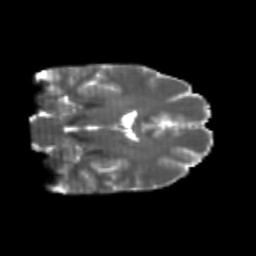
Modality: T2w
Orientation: coronal
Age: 22
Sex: male
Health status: healthy
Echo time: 0.074 s